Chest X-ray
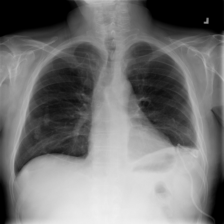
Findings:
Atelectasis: positive
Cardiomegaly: negative
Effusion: positive
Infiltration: negative
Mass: negative
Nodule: negative
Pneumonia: negative
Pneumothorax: negative
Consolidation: negative
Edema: negative
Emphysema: negative
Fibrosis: negative
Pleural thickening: negative
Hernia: negative